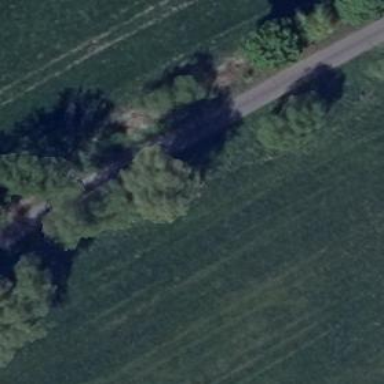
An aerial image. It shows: Row of trees in natural setting.